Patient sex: M
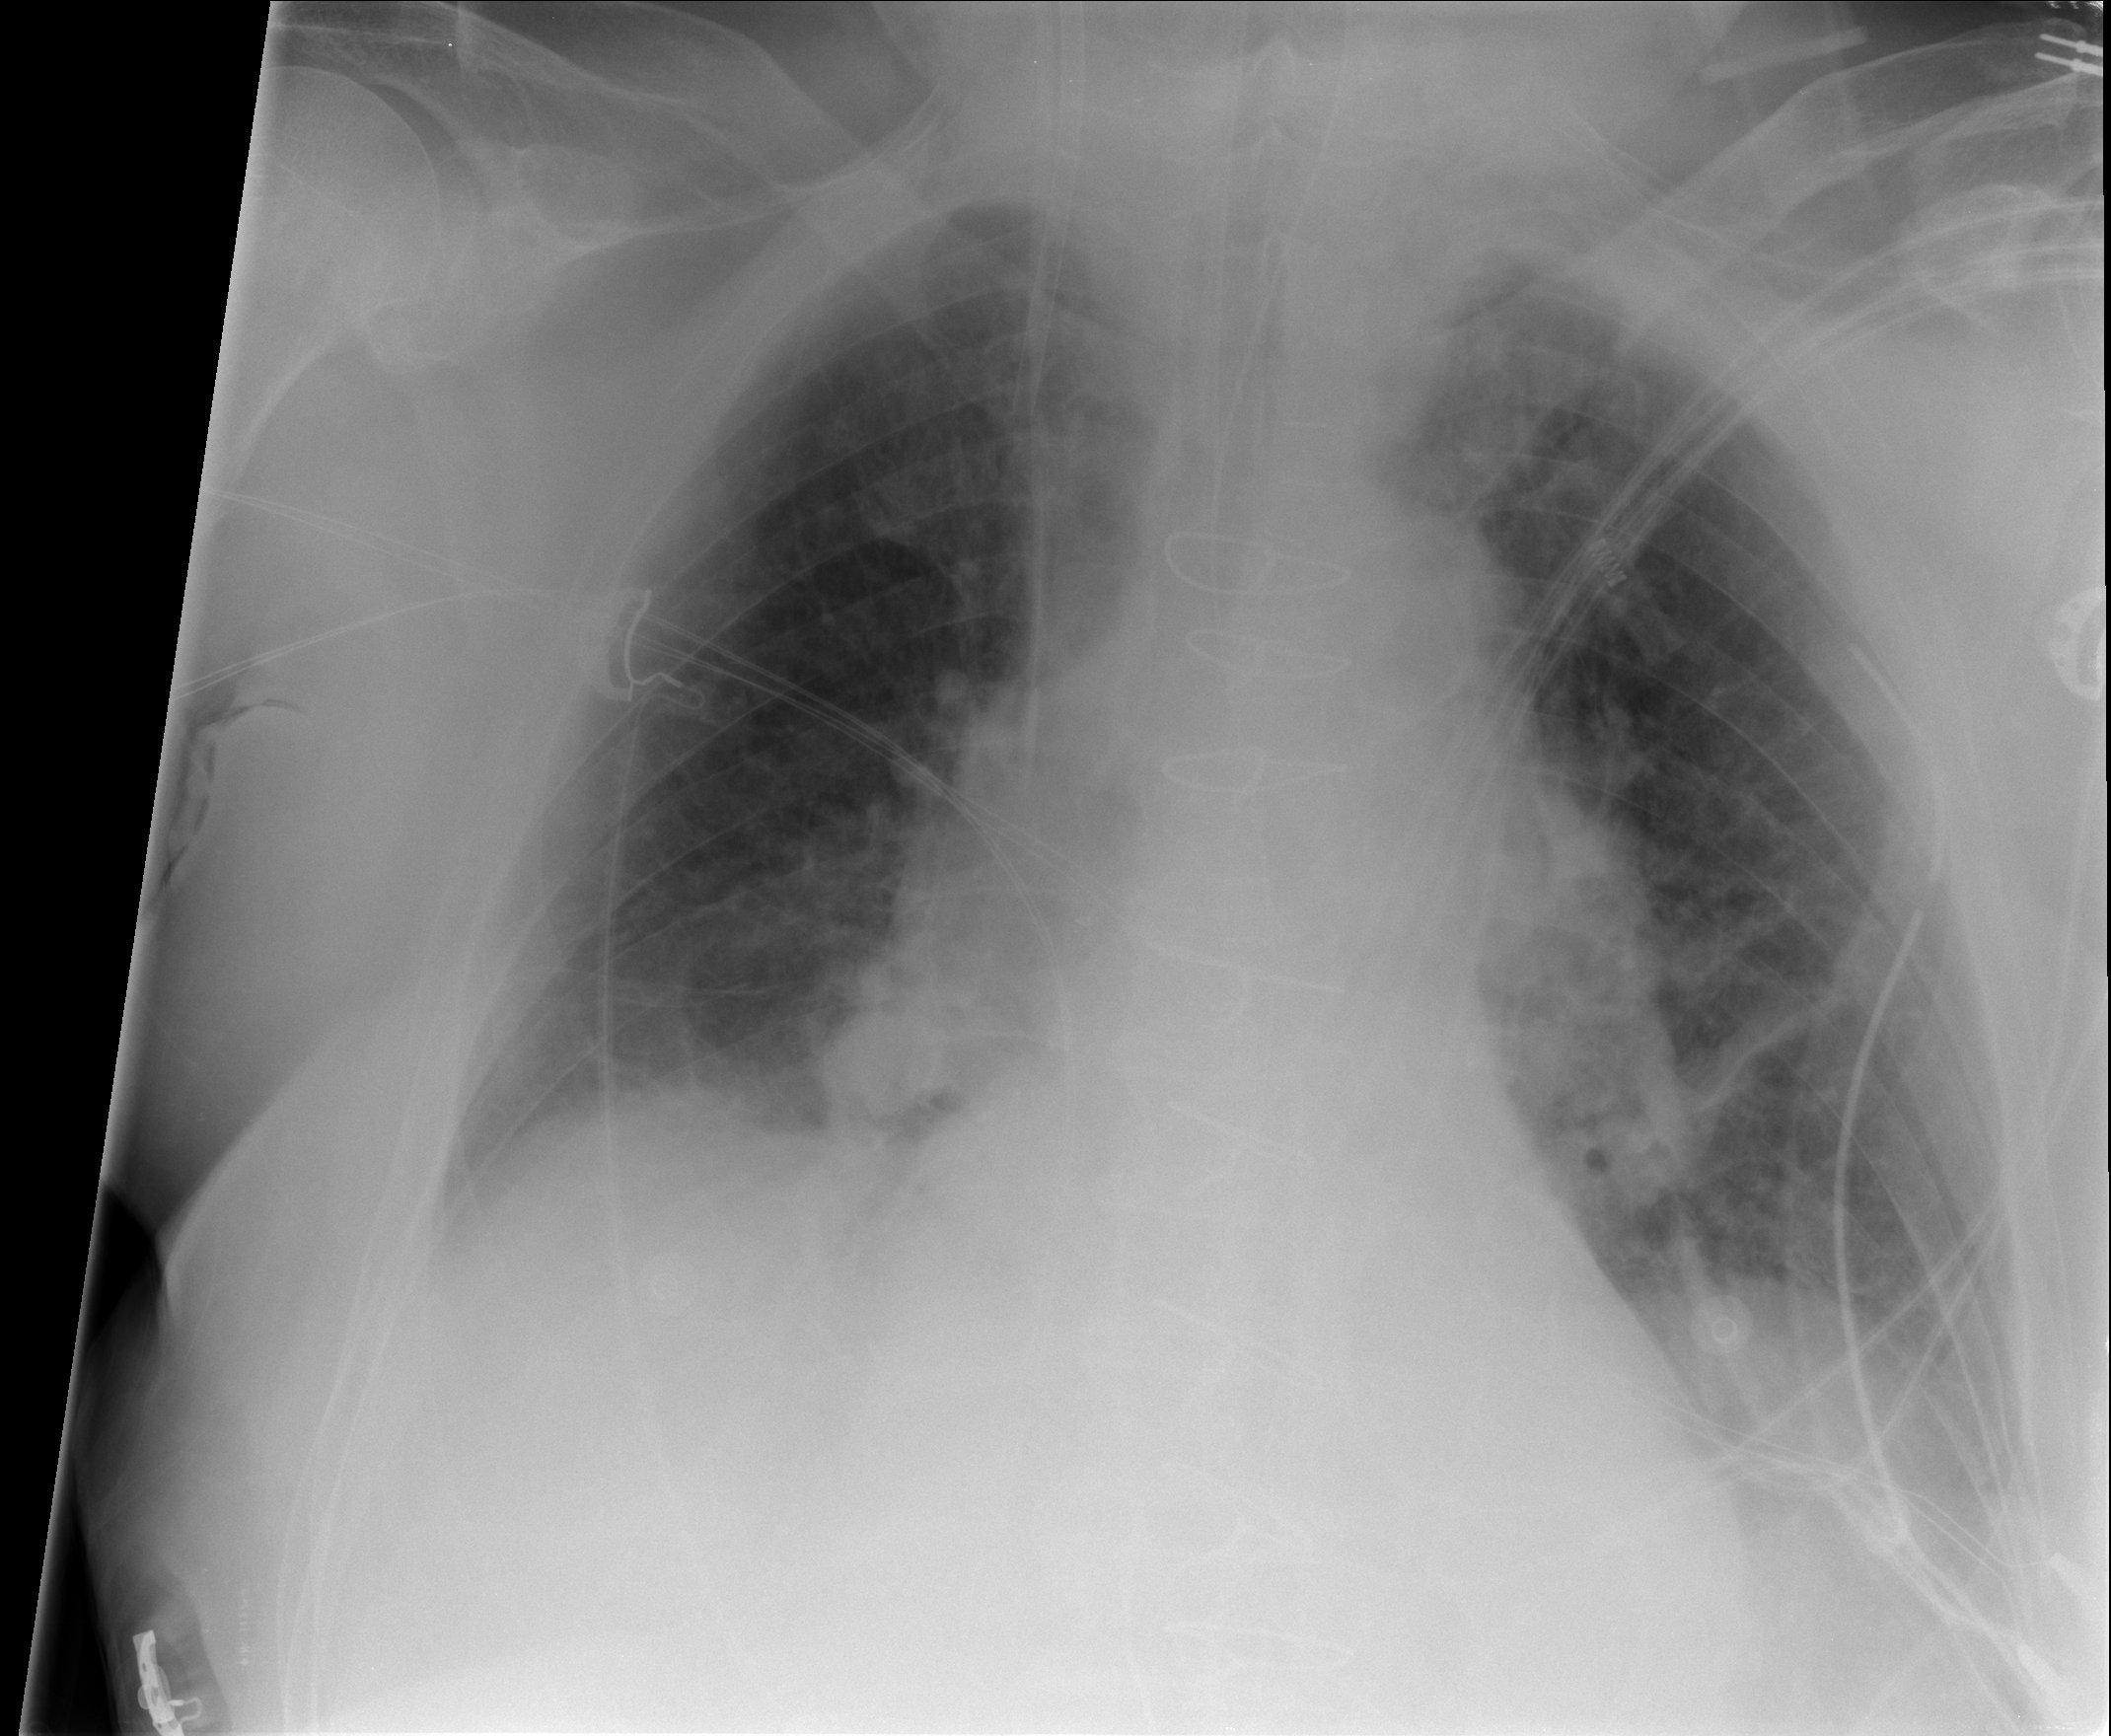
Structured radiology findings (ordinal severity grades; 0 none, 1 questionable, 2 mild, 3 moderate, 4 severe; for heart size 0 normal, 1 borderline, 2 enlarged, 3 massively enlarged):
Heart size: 2
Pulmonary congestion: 2
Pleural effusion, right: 2
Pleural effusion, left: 1
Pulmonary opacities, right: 0
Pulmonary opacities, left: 0
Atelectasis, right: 2
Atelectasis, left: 2